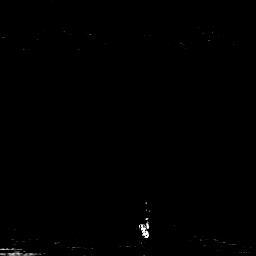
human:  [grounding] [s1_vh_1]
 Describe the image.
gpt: In the satellite image, there is  <ref>1 small ship </ref> <box>[[53, 82, 59, 93, 0]]</box> located at bottom.